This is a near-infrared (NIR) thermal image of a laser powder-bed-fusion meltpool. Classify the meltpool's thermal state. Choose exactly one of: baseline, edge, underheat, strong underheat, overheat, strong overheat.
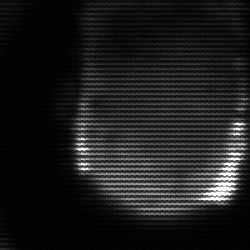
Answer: edge